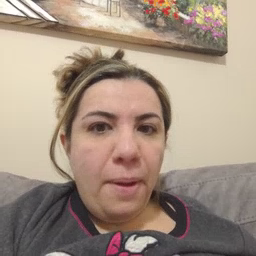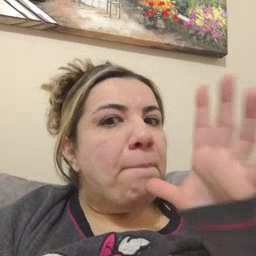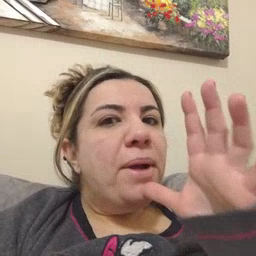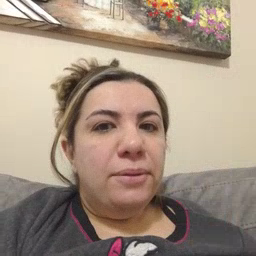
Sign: mom